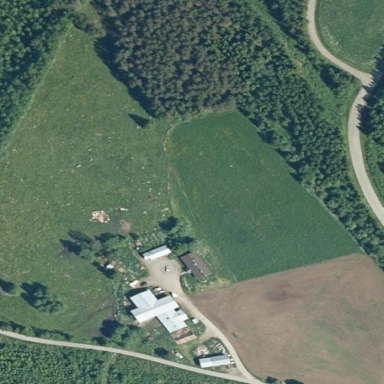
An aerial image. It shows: Farmyard area.